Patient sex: M
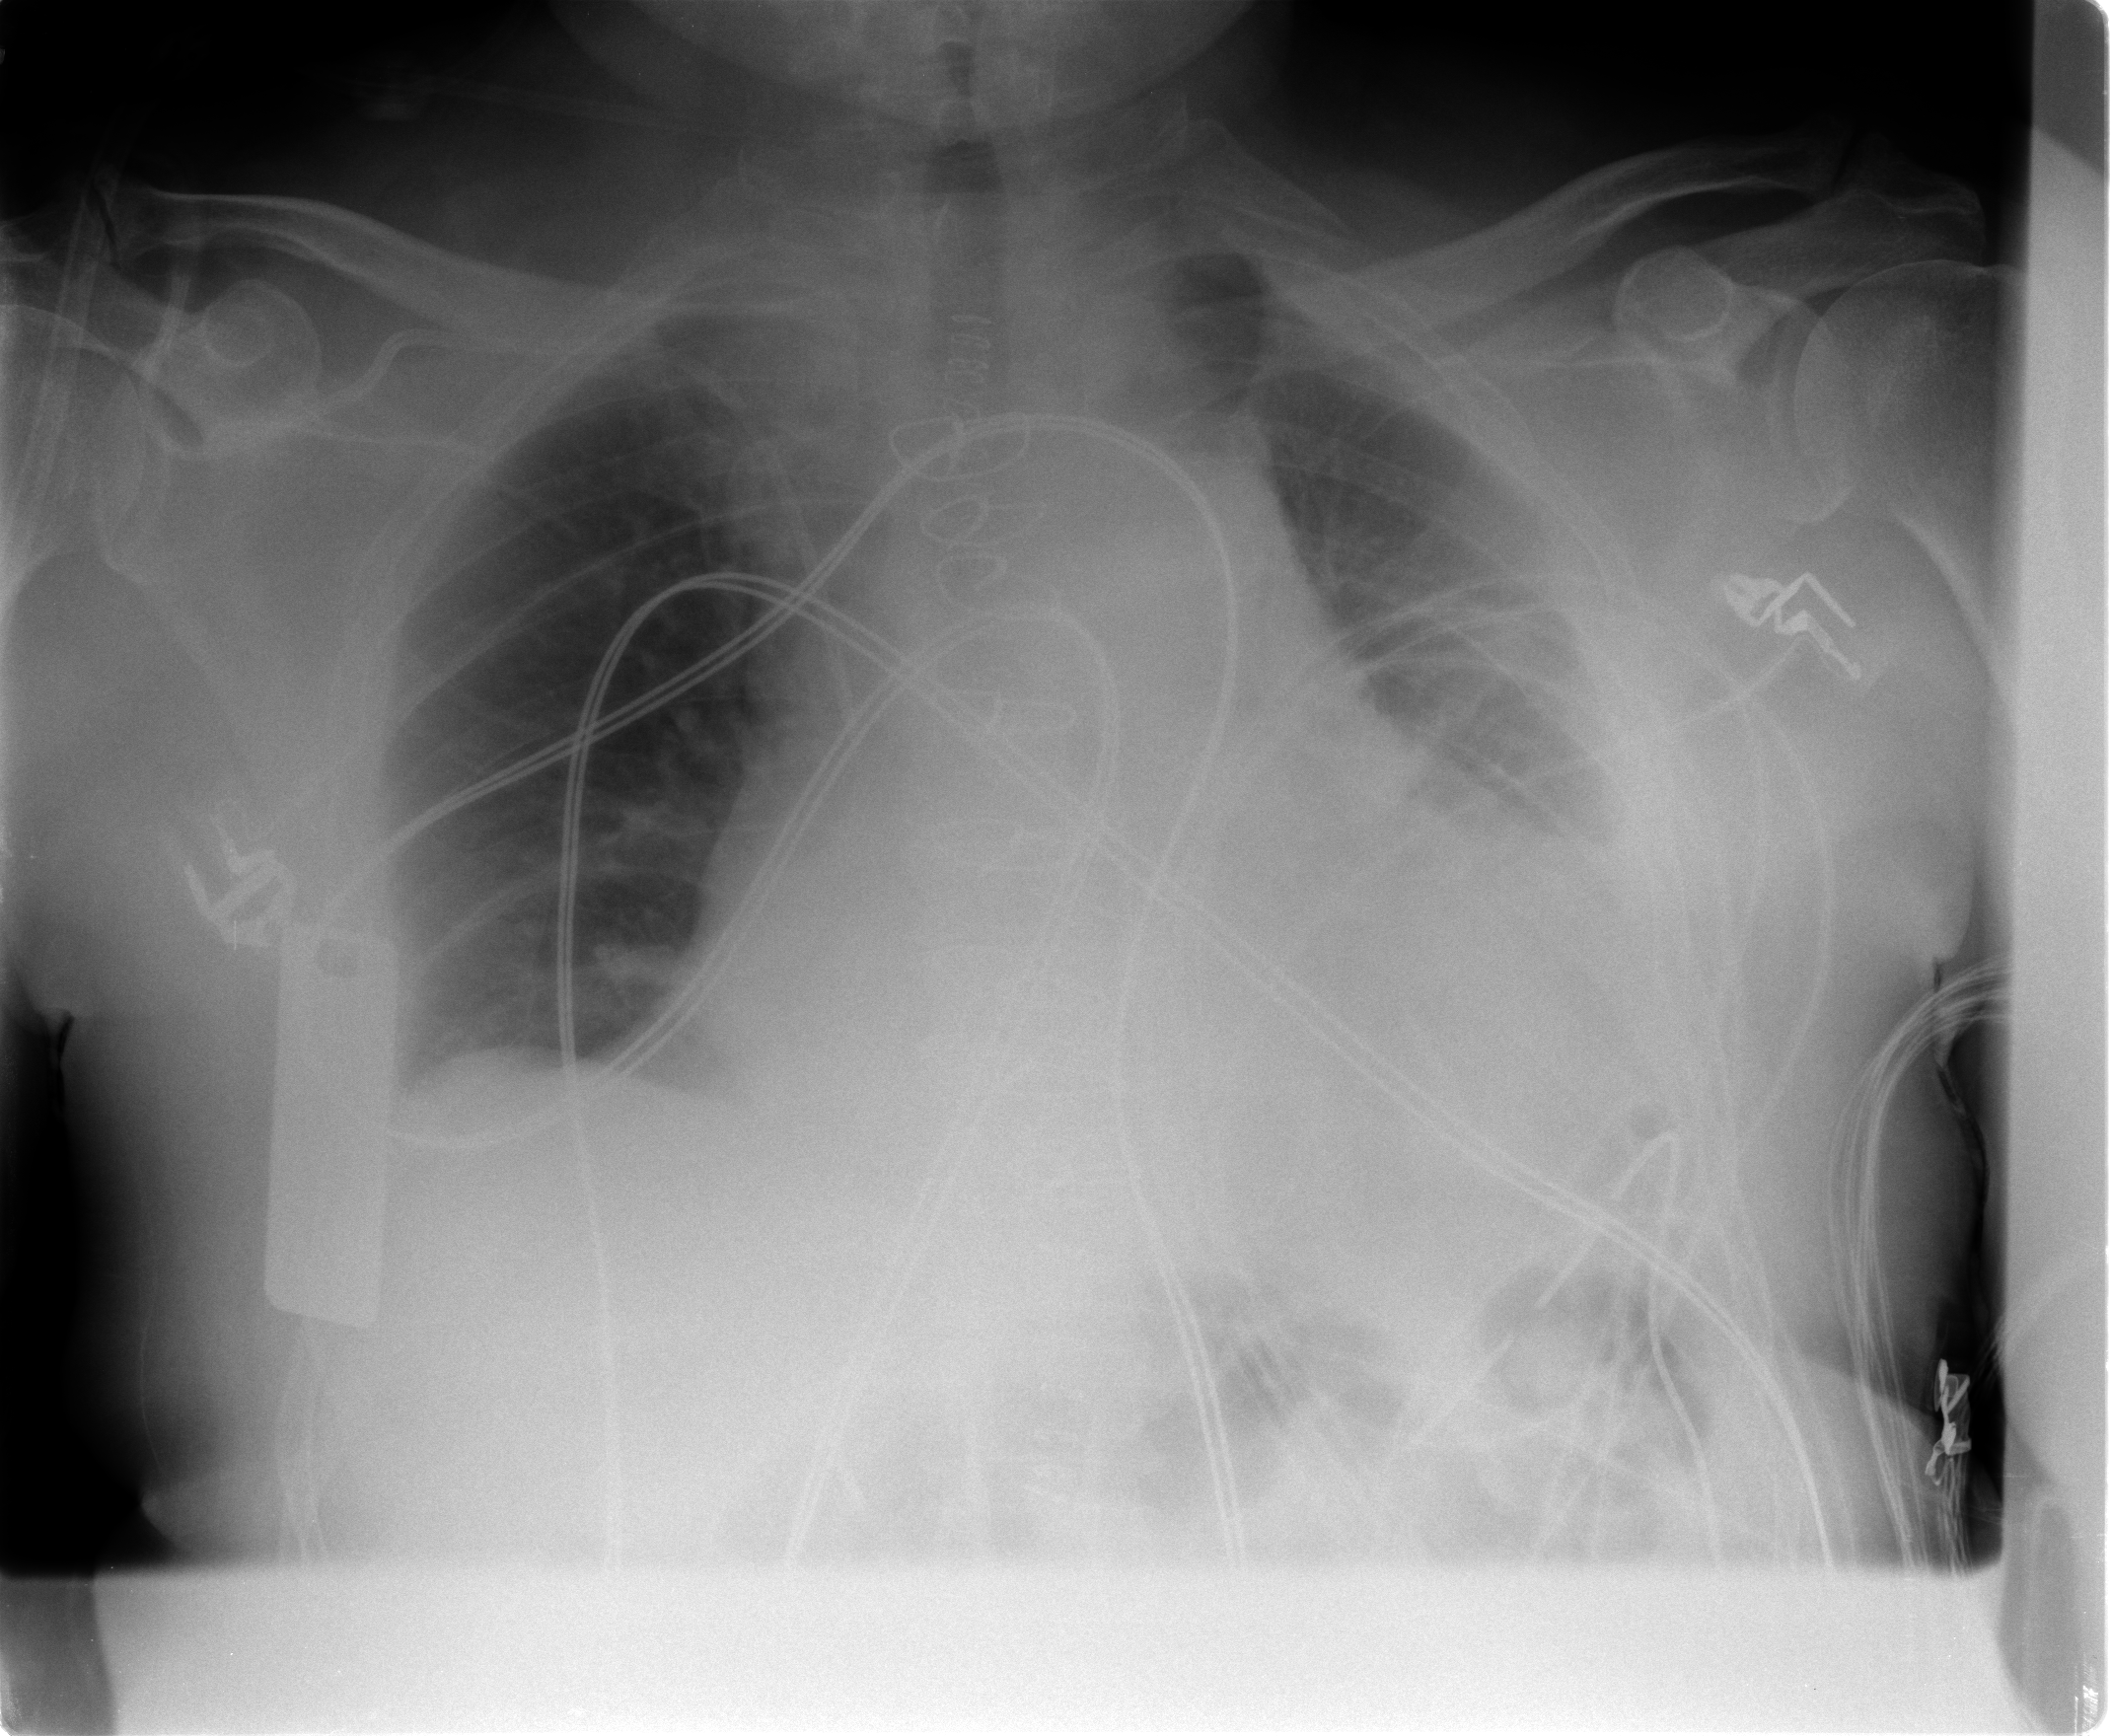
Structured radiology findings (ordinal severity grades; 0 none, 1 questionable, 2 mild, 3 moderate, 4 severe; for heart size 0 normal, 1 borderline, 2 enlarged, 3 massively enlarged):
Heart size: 2
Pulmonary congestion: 2
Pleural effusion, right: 0
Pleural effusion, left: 2
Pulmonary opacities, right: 0
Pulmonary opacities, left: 1
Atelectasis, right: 1
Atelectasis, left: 2